Interaction volume radius: 5 \u00c5
Interaction volume height: 10 \u00c5
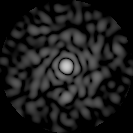
Disorder parameter: 0.7915